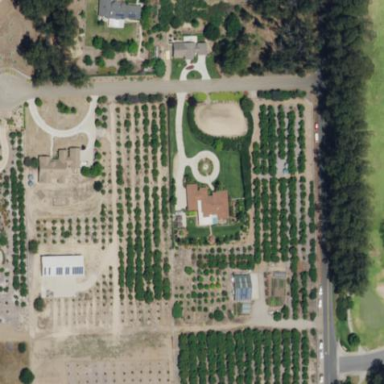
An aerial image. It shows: Orchard.